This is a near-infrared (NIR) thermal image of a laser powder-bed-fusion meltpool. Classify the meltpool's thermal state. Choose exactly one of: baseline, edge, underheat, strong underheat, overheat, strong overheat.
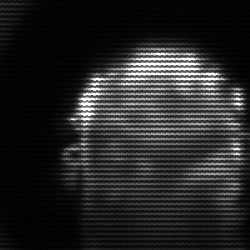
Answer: baseline